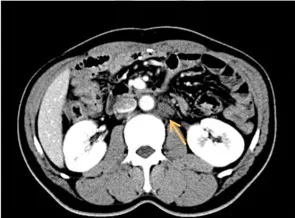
(C) Enhanced CT showed that the abdominal and retroperitoneal lymph nodes had increased and enlarged. The arrow (C, D) indicate the locations of enlarged retroperitoneal lymph nodes.
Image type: radiology (ct)